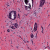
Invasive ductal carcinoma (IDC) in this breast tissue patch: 0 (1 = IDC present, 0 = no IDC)